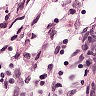
Metastatic tissue present: no